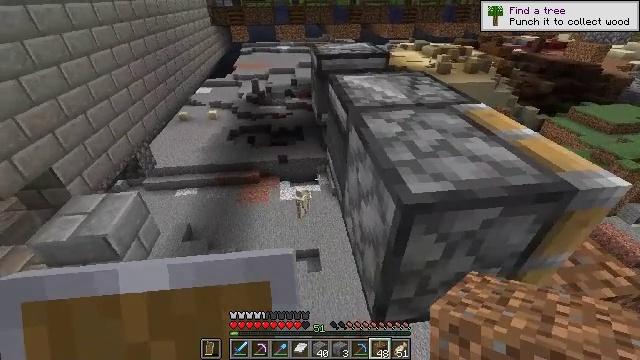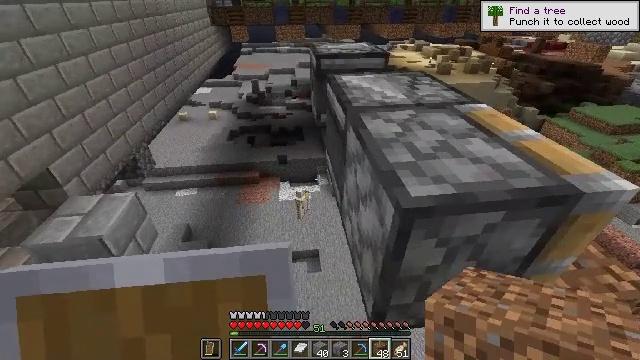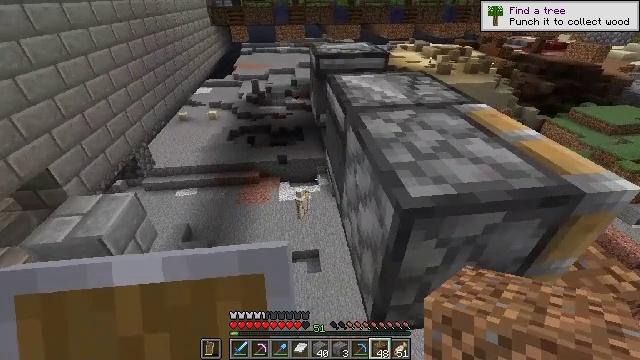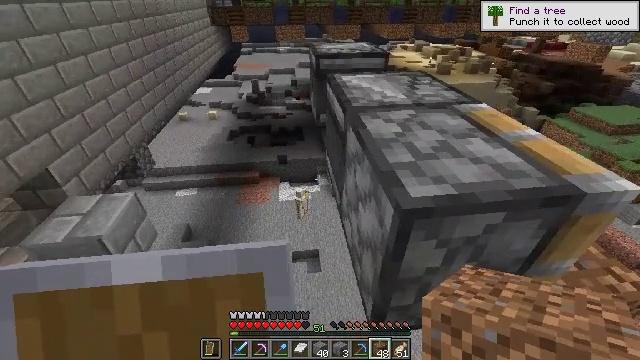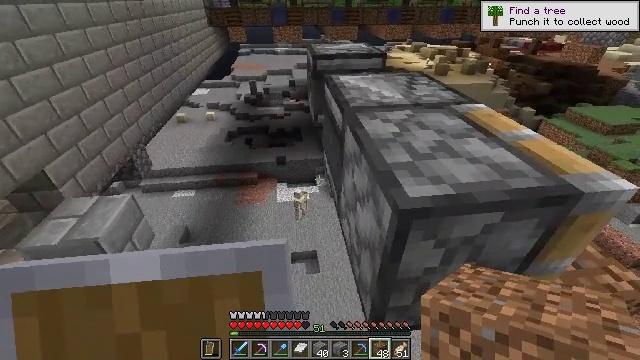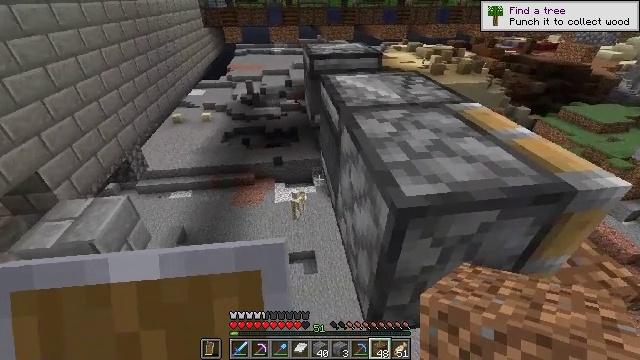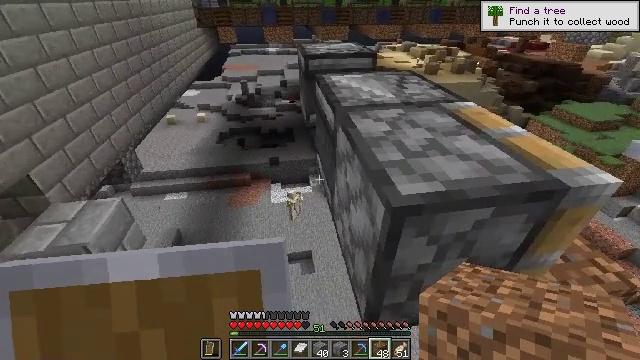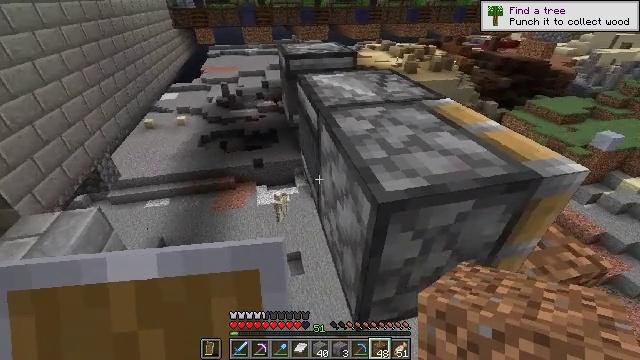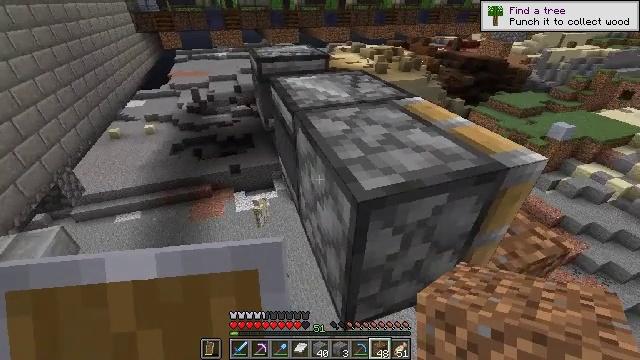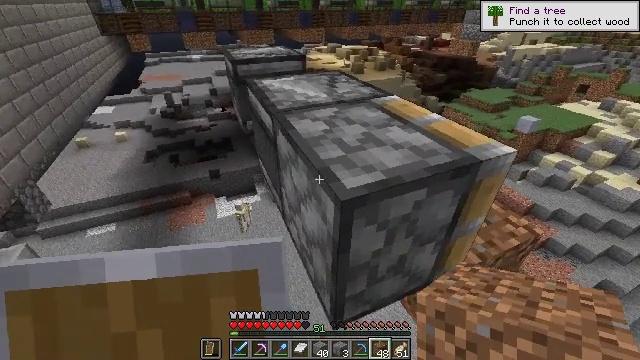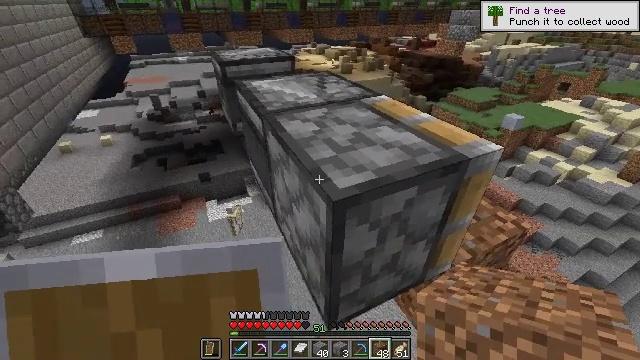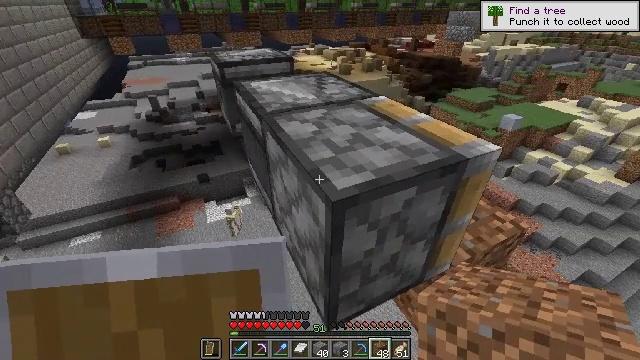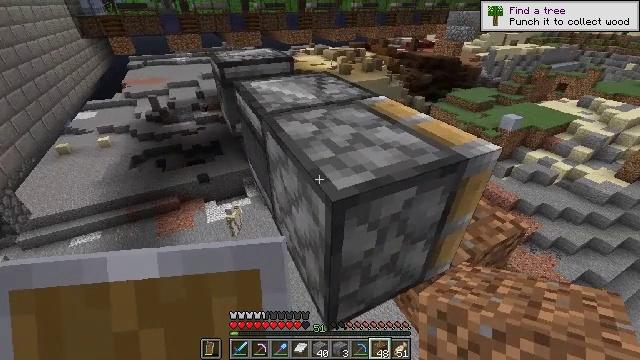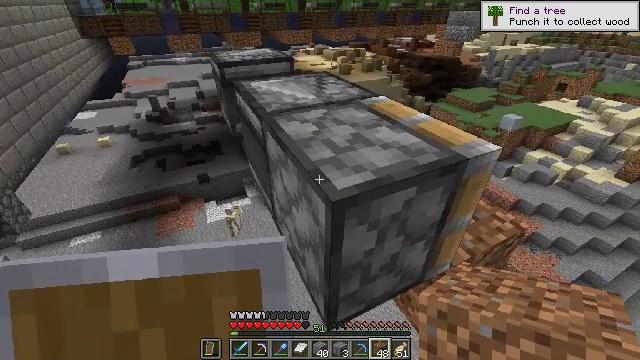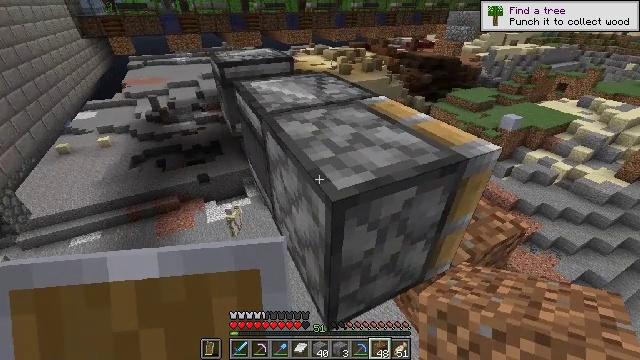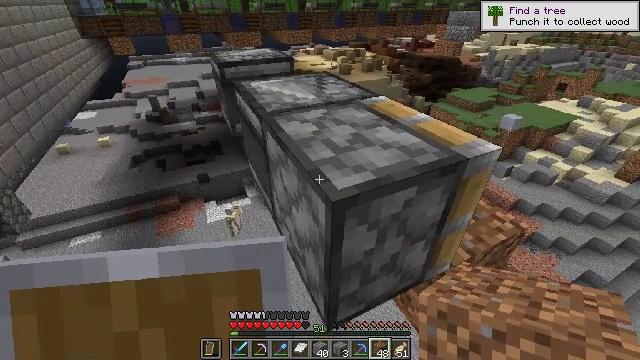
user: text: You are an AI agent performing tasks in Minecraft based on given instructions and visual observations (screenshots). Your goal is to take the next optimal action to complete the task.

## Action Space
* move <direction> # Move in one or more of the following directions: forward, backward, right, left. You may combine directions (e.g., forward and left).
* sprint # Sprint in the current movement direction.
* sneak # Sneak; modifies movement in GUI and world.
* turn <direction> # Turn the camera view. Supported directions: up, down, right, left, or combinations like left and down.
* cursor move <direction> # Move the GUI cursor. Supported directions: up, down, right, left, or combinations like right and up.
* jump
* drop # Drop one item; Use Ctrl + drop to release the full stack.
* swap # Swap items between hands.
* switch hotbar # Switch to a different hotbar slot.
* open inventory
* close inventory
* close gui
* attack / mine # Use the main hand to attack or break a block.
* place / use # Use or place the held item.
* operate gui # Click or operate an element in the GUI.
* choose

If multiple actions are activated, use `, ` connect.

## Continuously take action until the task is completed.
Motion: motion action
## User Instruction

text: Attack the observer device.
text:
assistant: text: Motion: no_op
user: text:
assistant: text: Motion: no_op
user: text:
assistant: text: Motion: no_op
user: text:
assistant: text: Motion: no_op
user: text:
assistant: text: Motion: no_op
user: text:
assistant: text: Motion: turn right
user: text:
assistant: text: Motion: turn right
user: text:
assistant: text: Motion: turn right
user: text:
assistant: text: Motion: turn right
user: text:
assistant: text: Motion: turn right
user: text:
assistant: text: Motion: no_op
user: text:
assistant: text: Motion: no_op
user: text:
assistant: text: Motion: no_op
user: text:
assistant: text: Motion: no_op
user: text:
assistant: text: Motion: no_op
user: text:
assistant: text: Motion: no_op
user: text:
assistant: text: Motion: no_op
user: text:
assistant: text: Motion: no_op
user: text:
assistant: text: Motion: no_op
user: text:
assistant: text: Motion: no_op
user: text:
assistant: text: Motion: no_op
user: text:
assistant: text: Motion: no_op
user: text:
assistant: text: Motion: no_op
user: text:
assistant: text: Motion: no_op
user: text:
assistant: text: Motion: no_op
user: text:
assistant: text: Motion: no_op
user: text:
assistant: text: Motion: no_op
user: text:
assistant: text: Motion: no_op
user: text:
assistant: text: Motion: no_op
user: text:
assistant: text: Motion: no_op